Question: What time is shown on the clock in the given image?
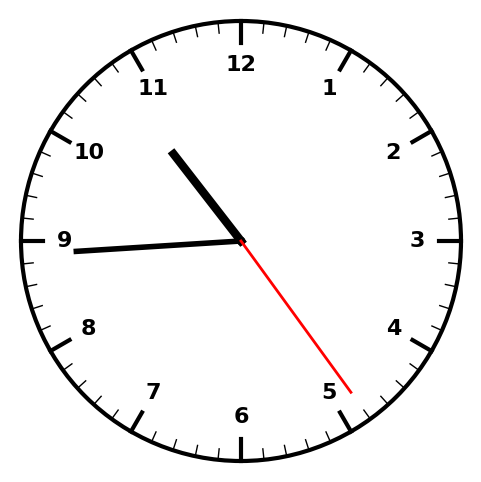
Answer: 10:44:24